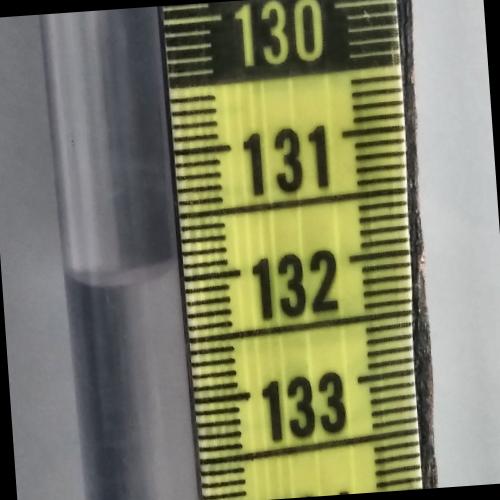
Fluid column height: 132.0 cm